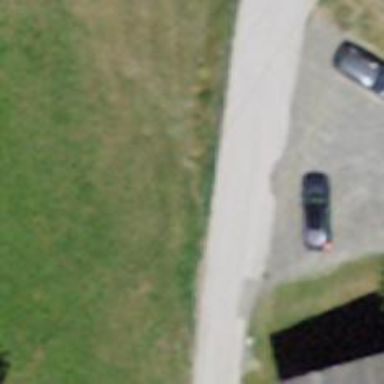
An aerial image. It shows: Paved residential road.